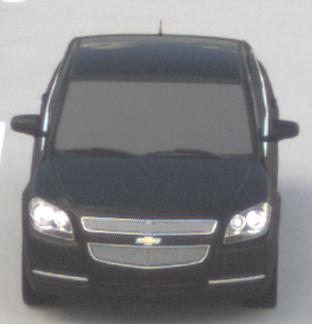
Make: Chevrolet
Model: Malibu 2.4
Detailed model: Malibu
Model produced from: 2012/07
Model produced until: 2014/08
Doors: 4
Color: black
Road condition: dry road
Daytime: morning or afternoon
Contrast: low contrast